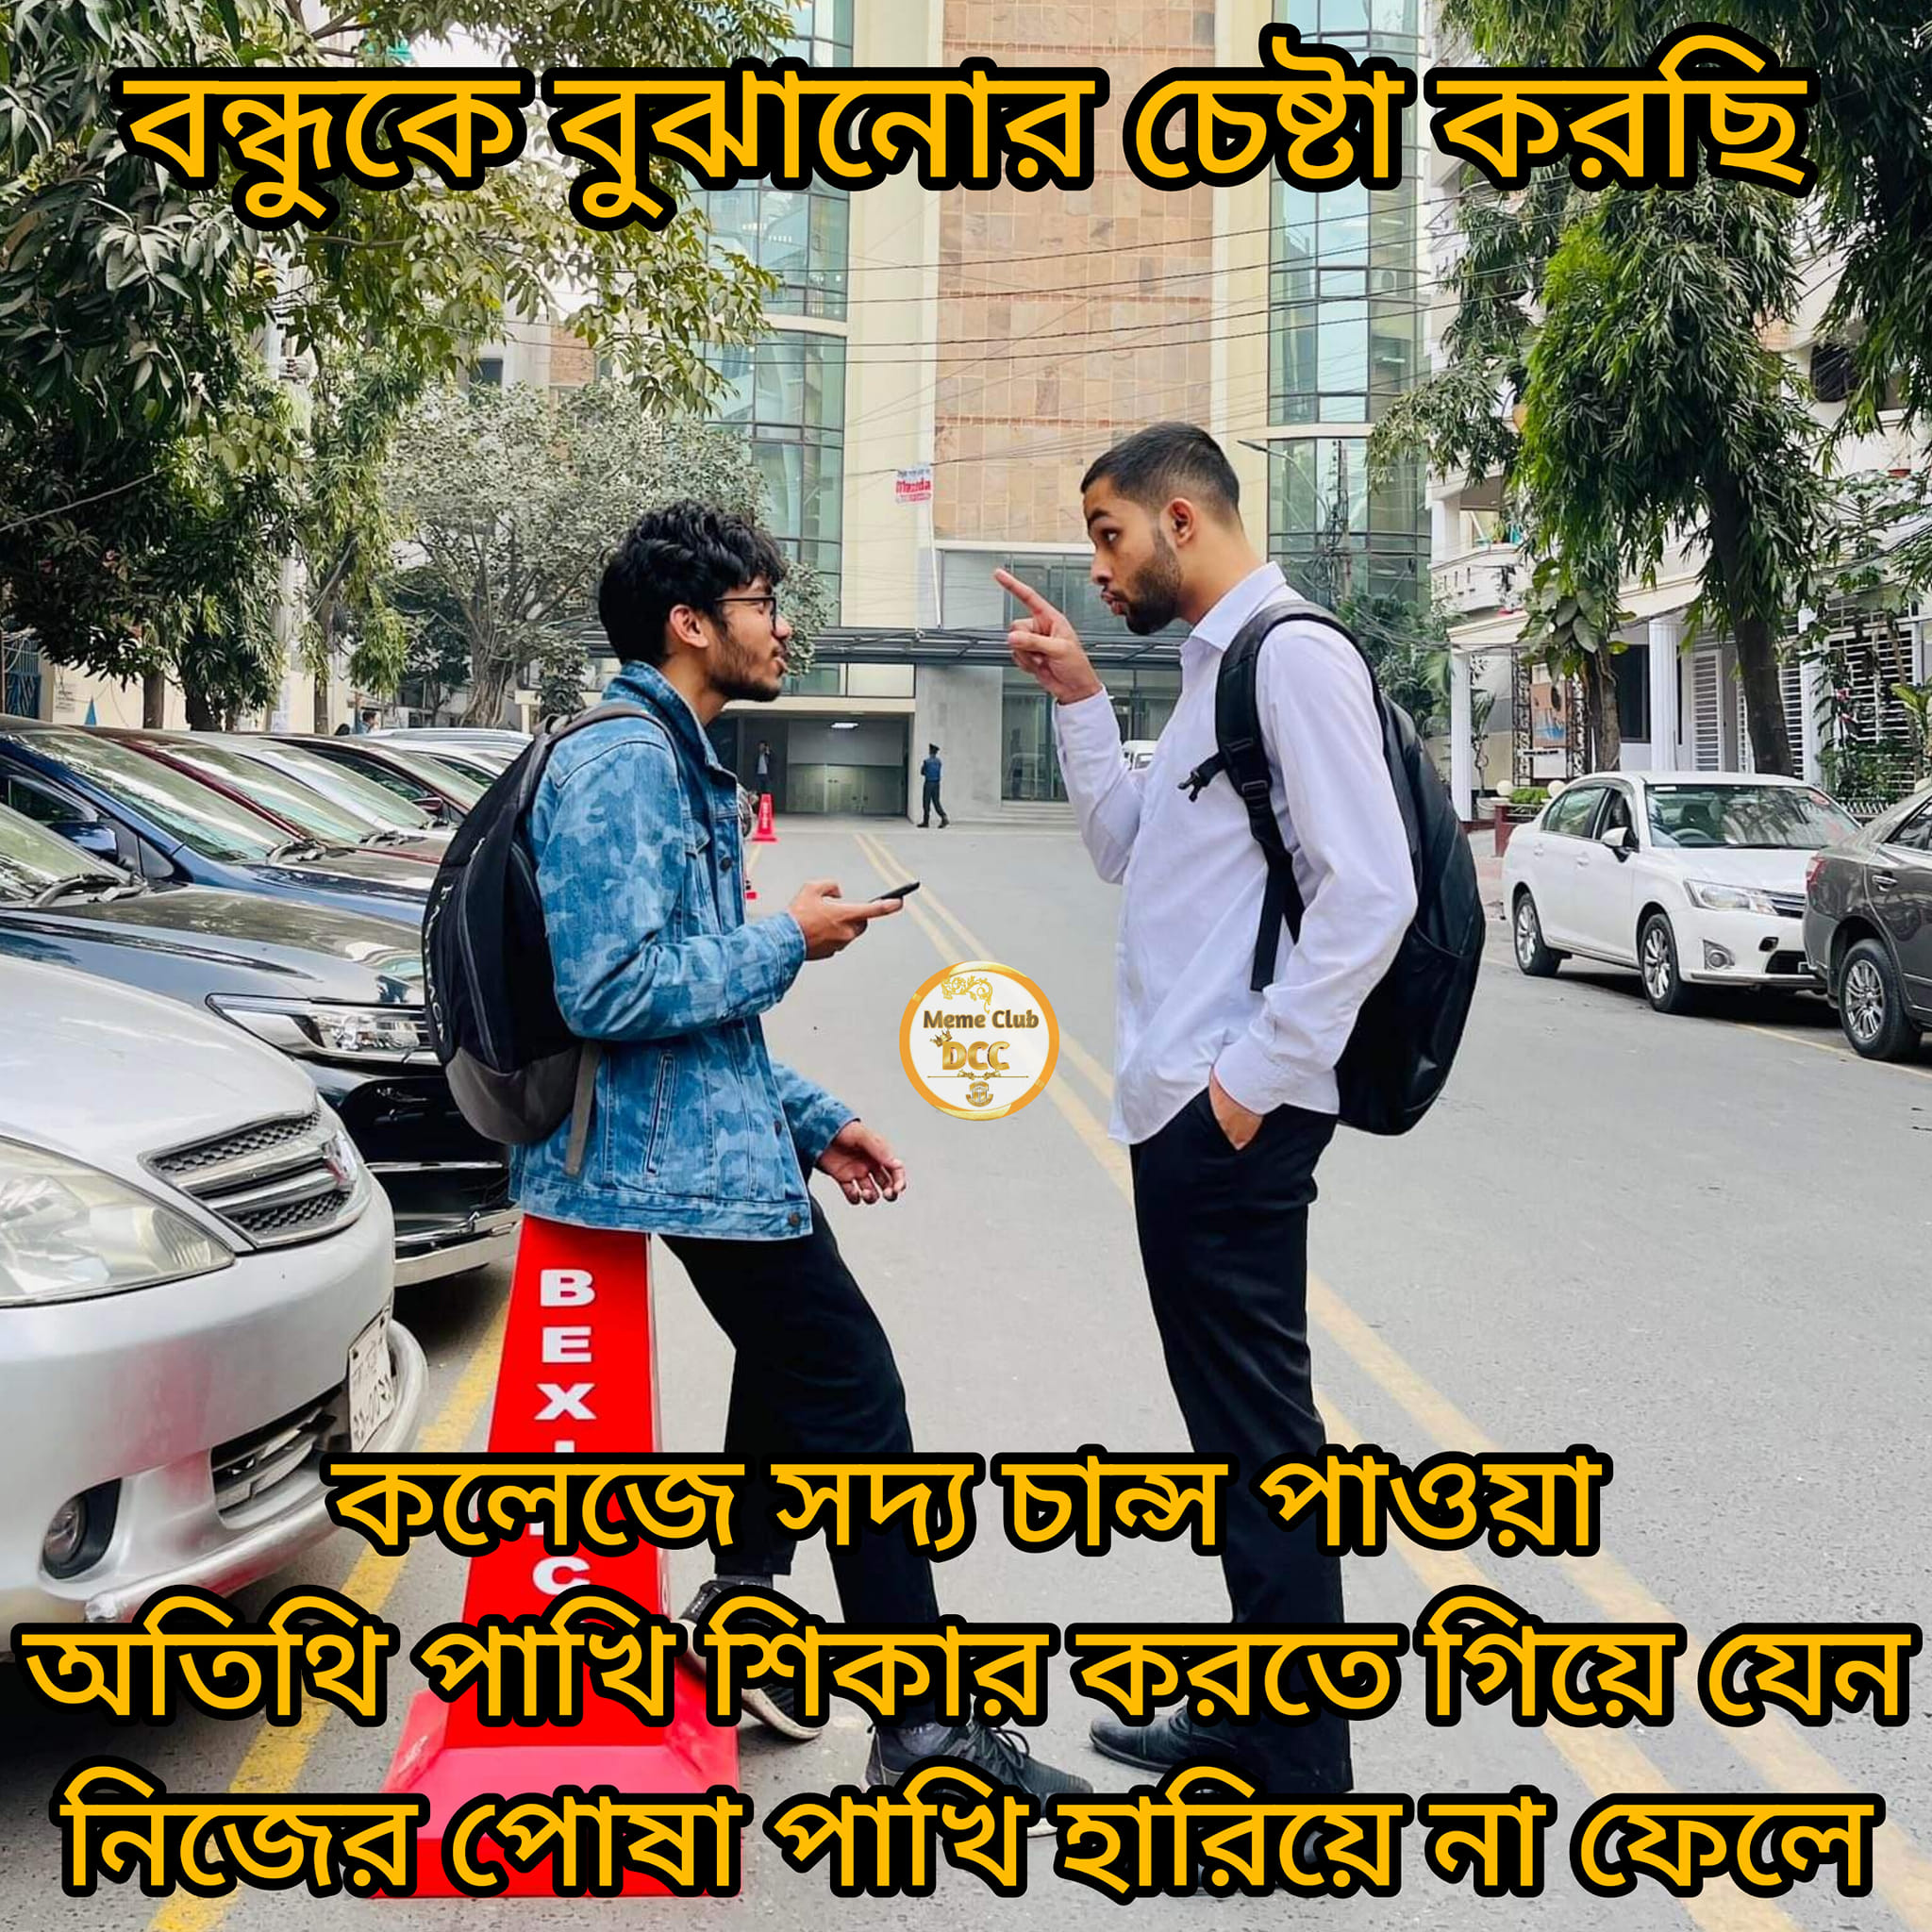
Text: বন্ধুকে বুঝানোর চেষ্টা করছি কলেজে সদ্য চান্স পাওয়া অতিথি পাখি শিকার করতে গিয়ে যেন নিজের পোষা পাখি হারিয়ে না ফেলে
Label: Non Hate